Question: The development platform for our C# project is currently Visual Studio 2010, and my development computer is Windows 7.
I need to implement some code for a Windows interface that is part of Mbnapi.tlb, and is only available on Windows 8.
When I check on my computer, the Windows 8 version of this file is present (see below).

So, according to help that I got from a previous SO question, I removed the reference to Mbnapi.tlb from my project, and added a reference to C:\Program Files\Windows Kits\8.0\lib\win8\um\x64\Mbnapi.tlb.
The problem is, that it doesn't seem to work. I saved the change, and then tried to access an API function that is only available in Windows 8, and it is not visible.
When I opened the project in VS 2012 on a Windows 8 computer and made the same reference change to the newer Mbnapi.tlb, I was able to see the Windows 8 functionality in Visual Studio.
Because the Windows 8 versions of the .tlbs are available in my development environment, I assume that I ought to be able to use them, even for functionality that can't be tested on Windows 7.
My question is: Does anyone know how to get round this problem, so that I can develop for Windows 8 on a Windows 7 computer?
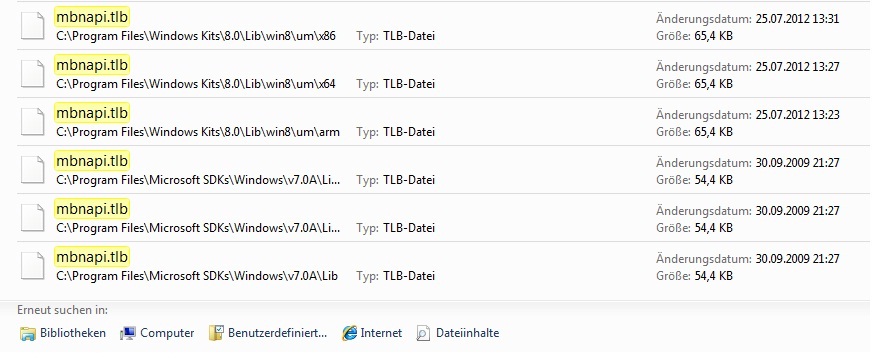
Answer: This cannot work, adding a reference to a .tlb file causes Visual Studio to use a '<COMReference>' element in your project file that states the type library {guid}. Not the file. You'll inevitably get the registered Win7 version of the type library, not the Win8 version. So you'll see the Win8 additions missing. This is a Good Thing, it ensures your program can actually be debugged and tested.
You must instead run <URL> on the Win8 machine to convert the type library to an interop library. You'll get MbnApi.dll, copy it to your Win7 machine into your project directory and add a reference to it.